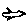
Label: bird